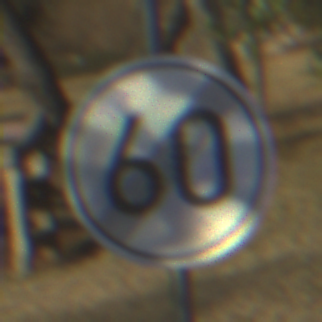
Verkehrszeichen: EndeGeschwindigkeit60
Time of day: SunriseSunset
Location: Outdoor (Nature)
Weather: Clear
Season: NotSpecified
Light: Natural